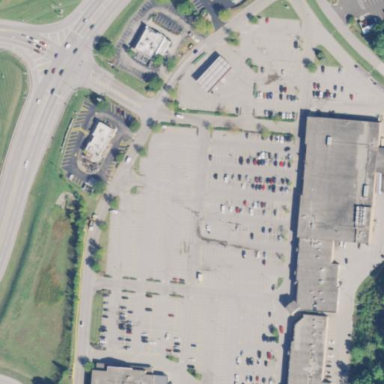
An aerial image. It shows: Retail area.